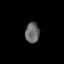
Tissue: skin
Cell type: Epithelial cells
Senescence score: 0.2528
Nuclear area (px): 285
Mean DAPI intensity: 103.326